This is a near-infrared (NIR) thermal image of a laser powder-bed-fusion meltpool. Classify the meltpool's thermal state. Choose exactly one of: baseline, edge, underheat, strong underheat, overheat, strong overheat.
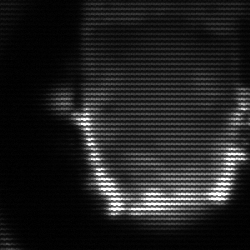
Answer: baseline